Question: I need a way to find duplicates in google sheets as shown below

it should be repeating and on both columns on a same row.
Thanks in advance
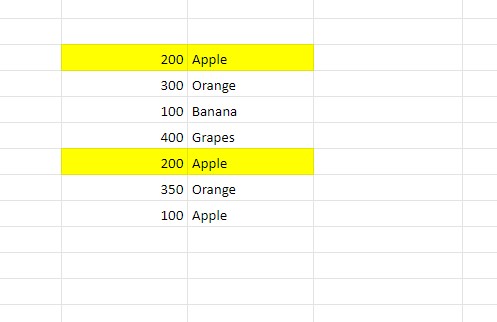
Answer: use:
'''
=INDEX(COUNTIF($A$2:$A&$B$2:$B,$A2&$B2)>1)*(A2<>"")
'''
<URL>